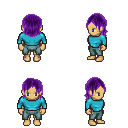
a pixel art fantasy rpg character, female body template, human, tanned skin, teal long-sleeve shirt, teal pants, purple long bangs hairstyle, four views (front, back, left, right), 2x2 character sprite sheet, small pixel art, hard edges, no anti-aliasing